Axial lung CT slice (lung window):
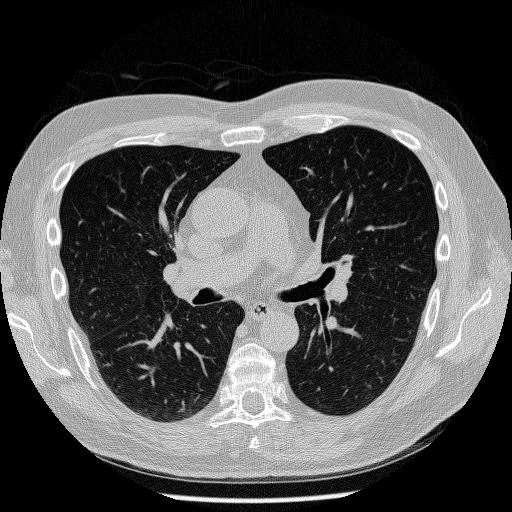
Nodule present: no